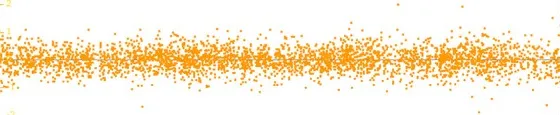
Results from analysis with Affymetrix SNP 6.0 array viewed with Chromosome Analysis Suite. (C) Analysis of the mother's genome for the 1q32.2 region.
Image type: electrography (eeg)